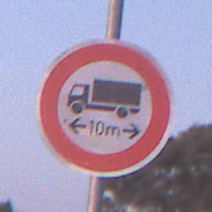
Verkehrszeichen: TatsaechlicheLaenge
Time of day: SunriseSunset
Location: Outdoor (Nature)
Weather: Clear
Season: NotSpecified
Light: Natural